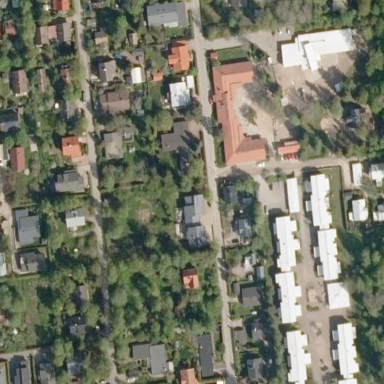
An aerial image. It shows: Kindergarten.